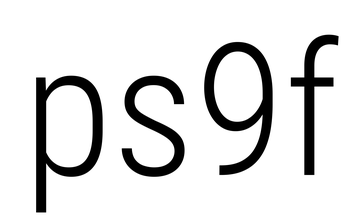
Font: Roboto_Condensed_Light